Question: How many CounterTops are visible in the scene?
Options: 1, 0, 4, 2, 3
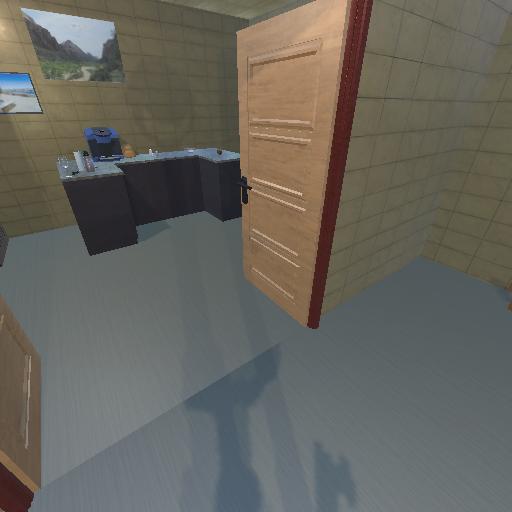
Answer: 1